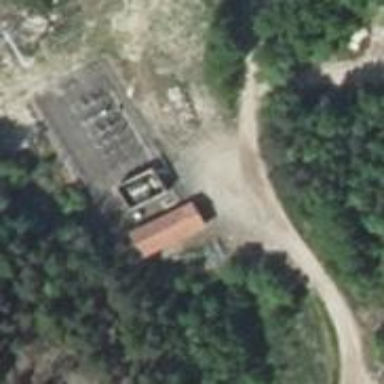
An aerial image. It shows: Power substation.